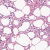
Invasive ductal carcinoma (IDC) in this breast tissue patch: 0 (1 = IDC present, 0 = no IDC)